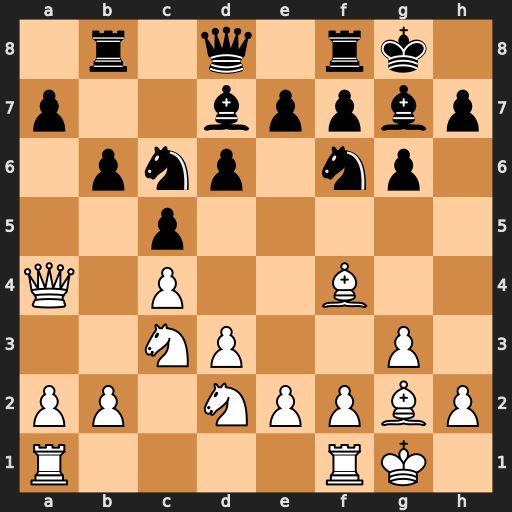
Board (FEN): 1r1q1rk1/p2bppbp/1pnp1np1/2p5/Q1P2B2/2NP2P1/PP1NPPBP/R4RK1
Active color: w
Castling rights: -
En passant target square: -
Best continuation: Bxc6 Bxc6 Qxc6